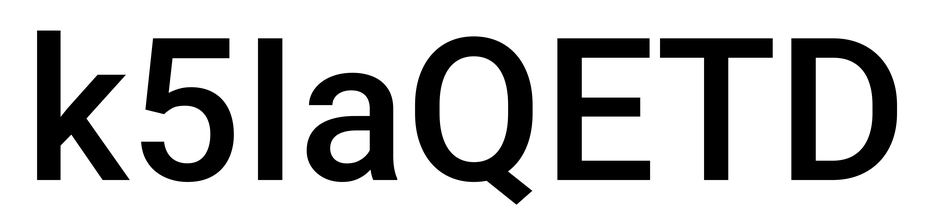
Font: Roboto_Medium